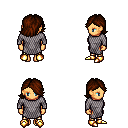
a pixel art fantasy rpg character, female body template, human, tanned skin, chain mail, gold greaves, brown swoop hairstyle, gold boots, four views (front, back, left, right), 2x2 character sprite sheet, small pixel art, hard edges, no anti-aliasing